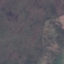
Land use / land cover class: HerbaceousVegetation